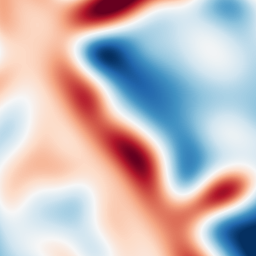
Category: multiscale
Decomposition family: log
Decomposition parameters: sigma: 20
Upsampling method: bicubic_16x
Upsampling parameters: scale: 16
Upsampling scale: 16